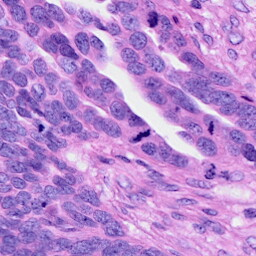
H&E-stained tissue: Ovarian